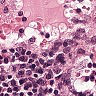
Metastatic tissue present: no